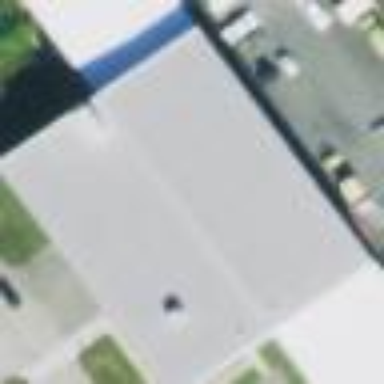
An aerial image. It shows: Hangar located at airport.